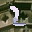
Label: 2